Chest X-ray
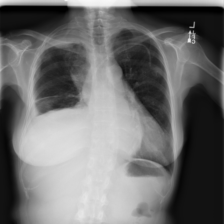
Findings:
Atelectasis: negative
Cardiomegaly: negative
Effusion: positive
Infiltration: negative
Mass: positive
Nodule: negative
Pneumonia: negative
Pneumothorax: negative
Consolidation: negative
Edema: negative
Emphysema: negative
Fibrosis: negative
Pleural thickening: negative
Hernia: negative